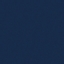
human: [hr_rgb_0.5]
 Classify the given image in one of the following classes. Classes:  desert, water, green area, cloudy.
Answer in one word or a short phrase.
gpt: water